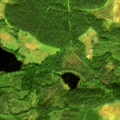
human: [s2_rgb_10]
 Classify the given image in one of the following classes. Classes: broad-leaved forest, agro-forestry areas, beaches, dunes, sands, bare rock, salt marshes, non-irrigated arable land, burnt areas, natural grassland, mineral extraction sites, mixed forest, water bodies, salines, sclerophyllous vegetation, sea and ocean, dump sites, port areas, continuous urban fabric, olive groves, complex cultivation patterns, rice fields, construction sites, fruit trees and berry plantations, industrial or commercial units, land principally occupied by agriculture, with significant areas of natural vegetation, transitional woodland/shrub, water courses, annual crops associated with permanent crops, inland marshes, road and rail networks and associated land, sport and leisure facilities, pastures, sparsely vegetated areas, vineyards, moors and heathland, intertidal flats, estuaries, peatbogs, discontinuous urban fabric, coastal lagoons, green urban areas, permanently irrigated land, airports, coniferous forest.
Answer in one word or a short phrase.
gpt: coniferous forest, transitional woodland/shrub, peatbogs, water bodies